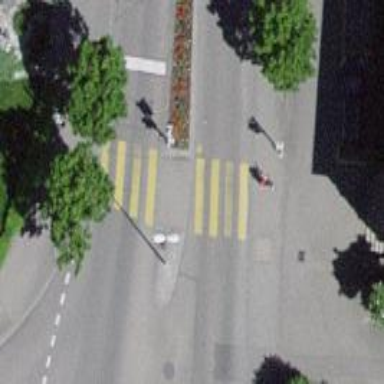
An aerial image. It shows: Crossing with traffic signals.